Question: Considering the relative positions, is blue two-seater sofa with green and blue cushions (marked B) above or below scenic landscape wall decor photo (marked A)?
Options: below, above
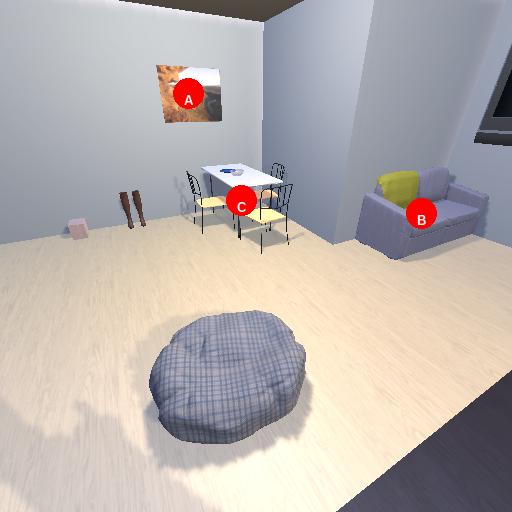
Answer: below